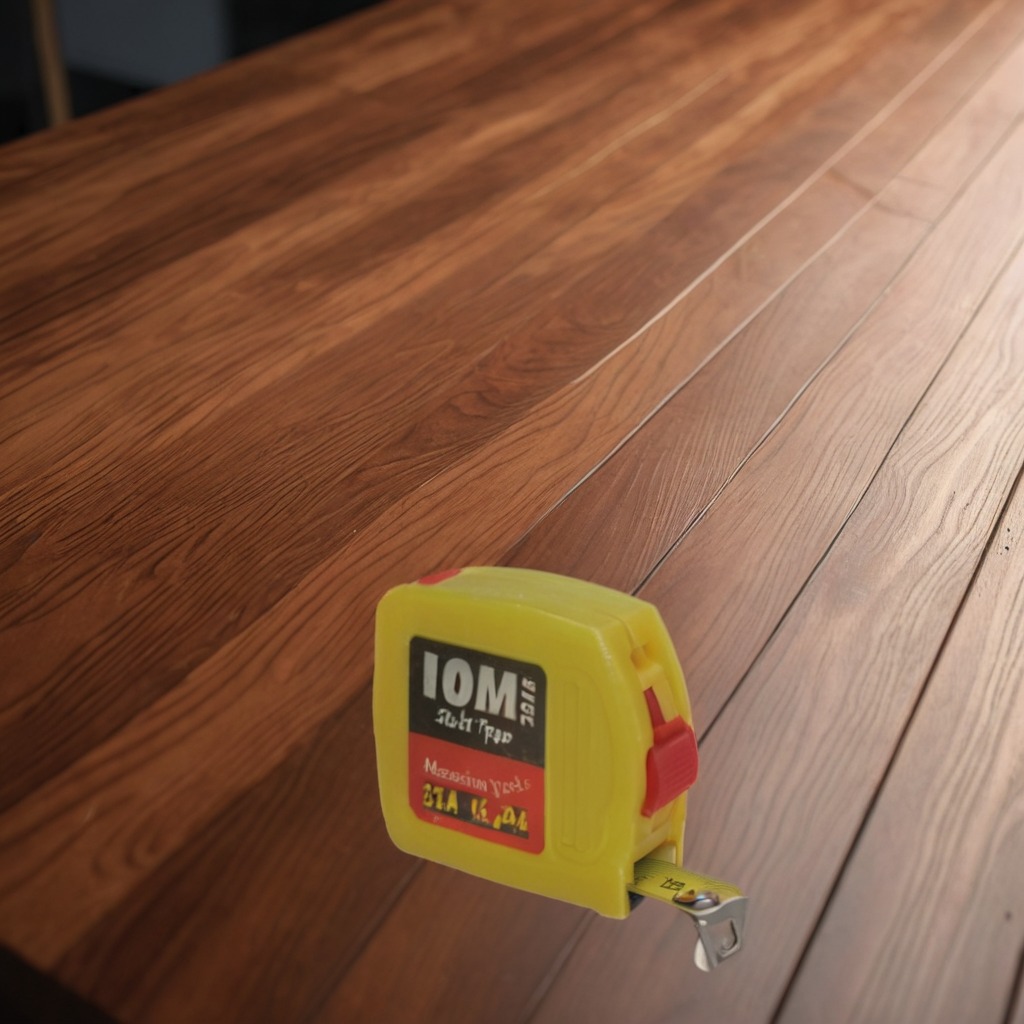
A measuring tape is lying on the wooden table in a carpentry studio.